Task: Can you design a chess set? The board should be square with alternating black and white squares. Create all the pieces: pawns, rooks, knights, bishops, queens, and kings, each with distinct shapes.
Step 467:
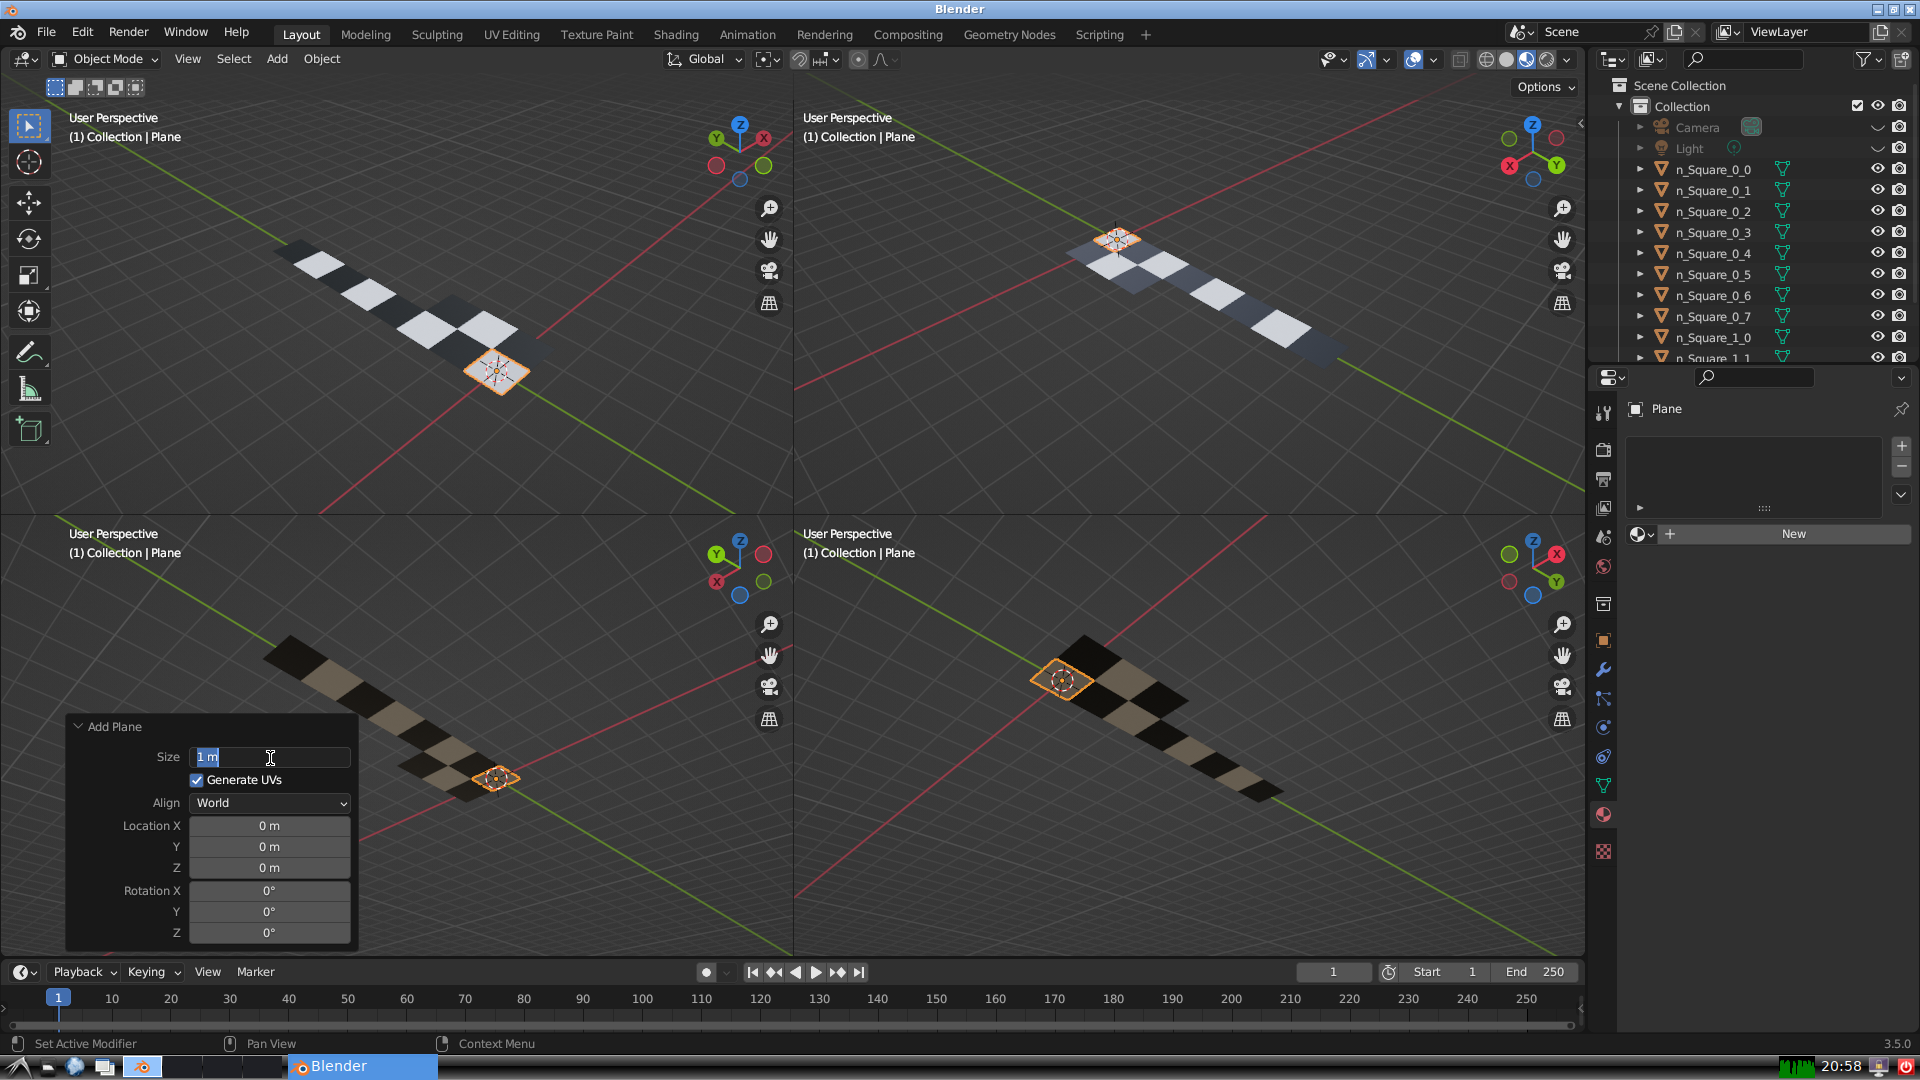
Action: input_text: 1.0